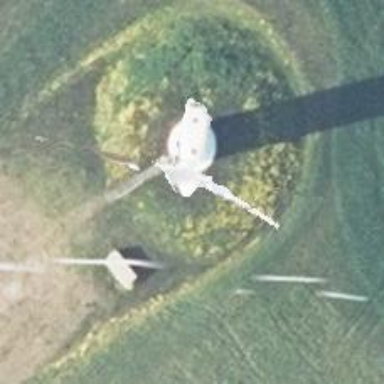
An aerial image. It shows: Wind generator powered by wind. The generator type is horizontal axis and it uses wind turbines.